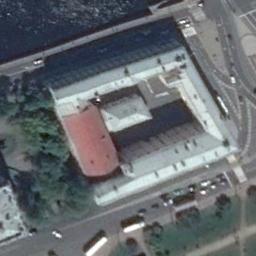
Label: palace